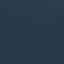
Land use / land cover class: SeaLake